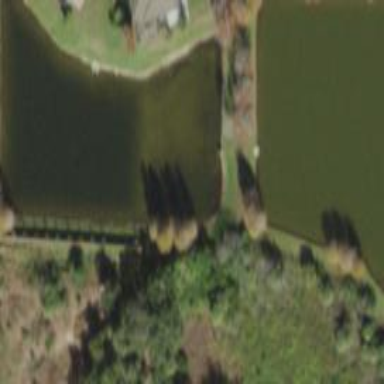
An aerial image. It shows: Pond surrounded by natural water.